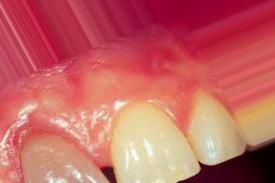
Condition: Tooth Discoloration